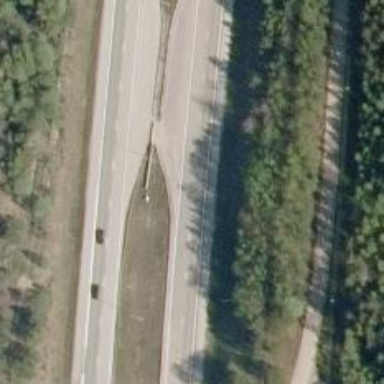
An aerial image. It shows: Asphalt motorway.